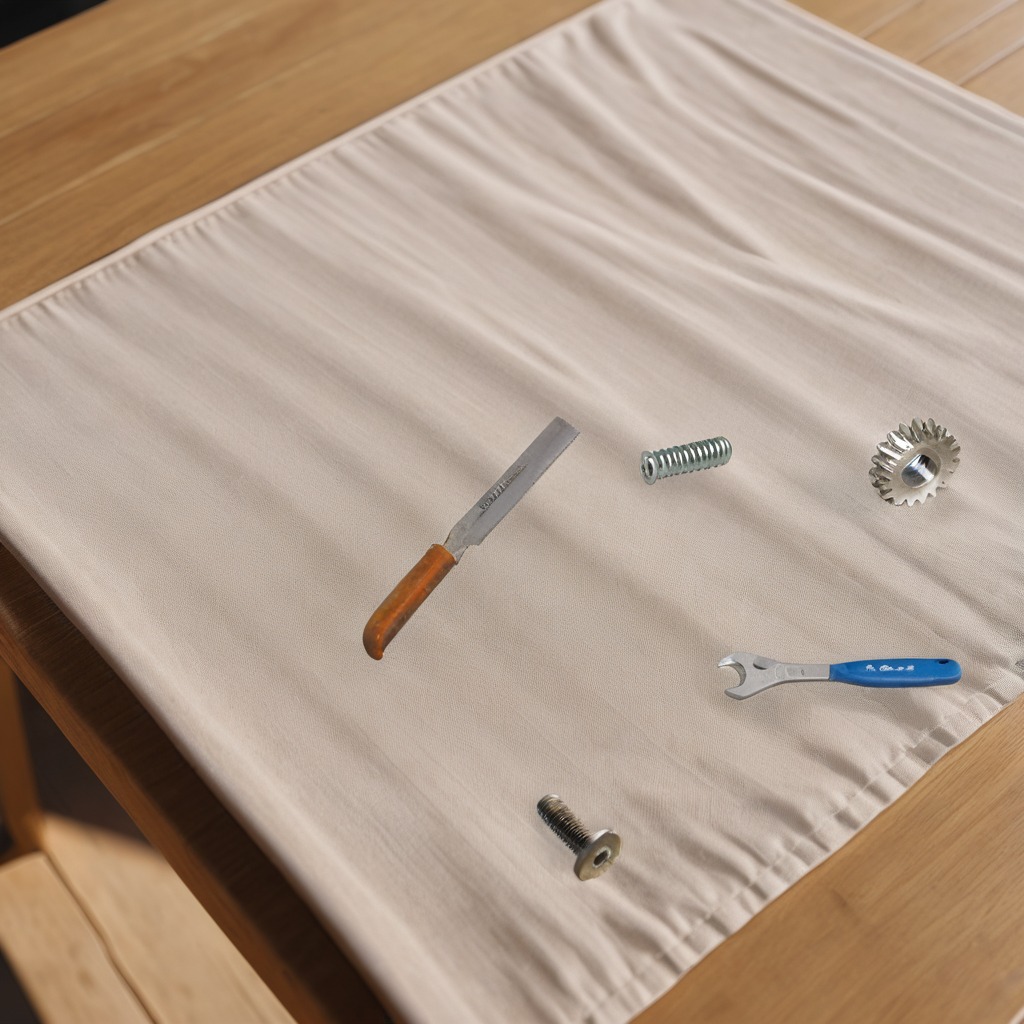
A metal gear with teeth, a metal machine screw, a coiled metal spring, a handheld metal saw, and a wrench are lying on the wooden table.